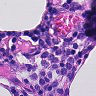
Metastatic tissue present: no